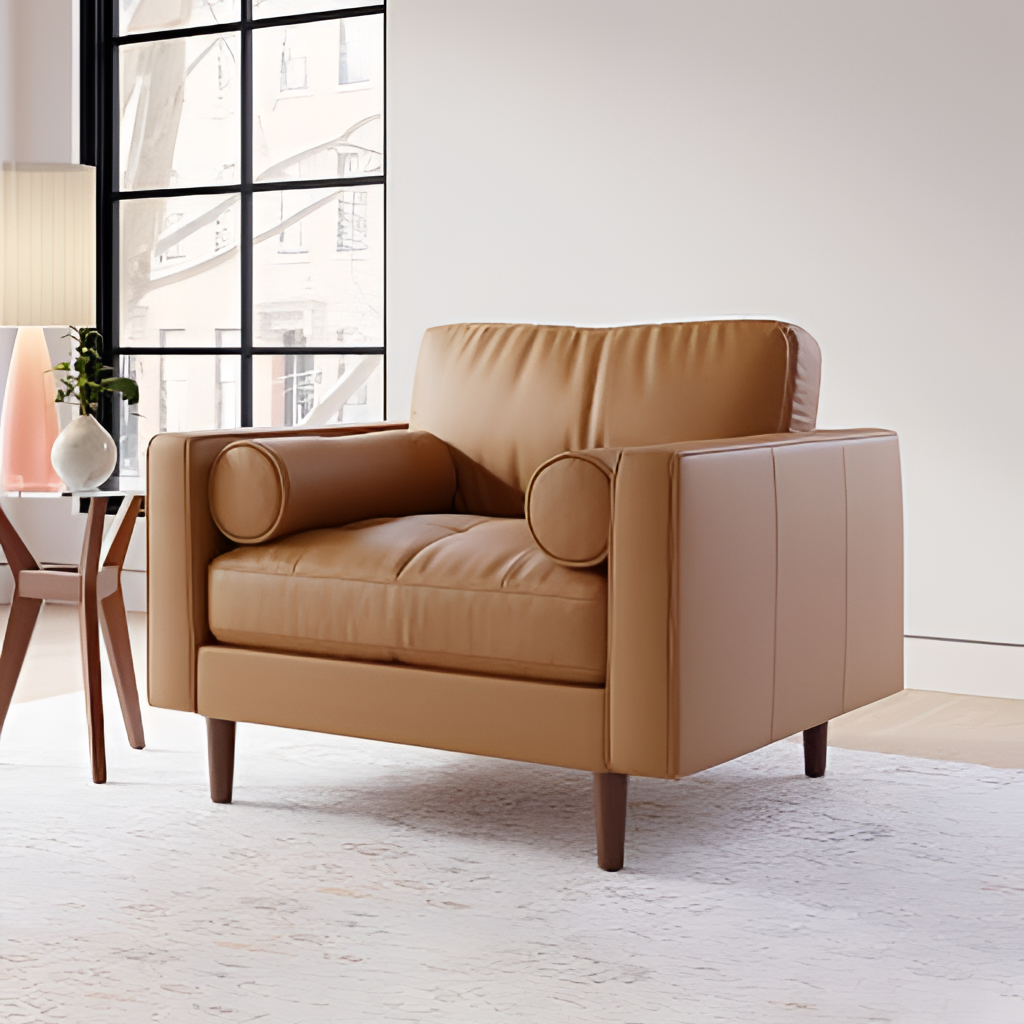
living room, brown leather armchair, contemporary, flooring flooring, with plank pattern, paint wallpaper, with solid pattern